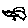
Label: bird